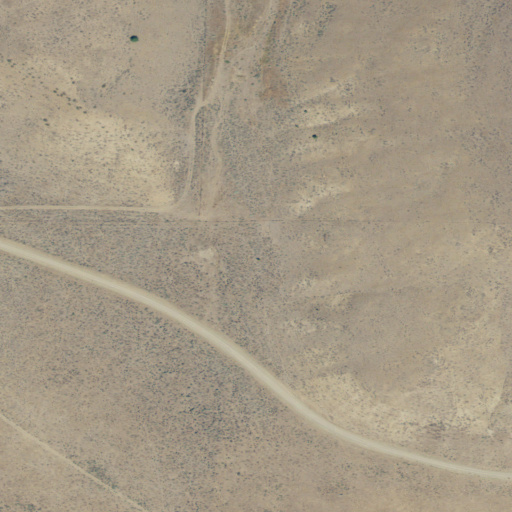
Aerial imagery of valley in Oregon named Cottonwood Gulch containing shrub, open development, and grassland